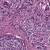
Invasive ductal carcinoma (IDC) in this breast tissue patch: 0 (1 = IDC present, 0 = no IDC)